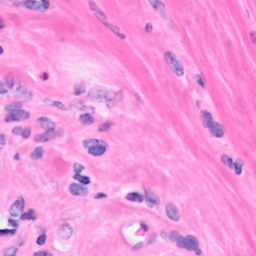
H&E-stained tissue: Breast